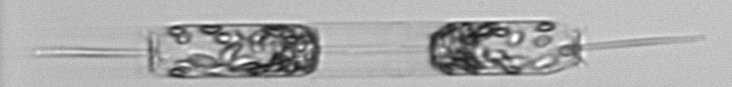
Label: Ditylum_brightwellii